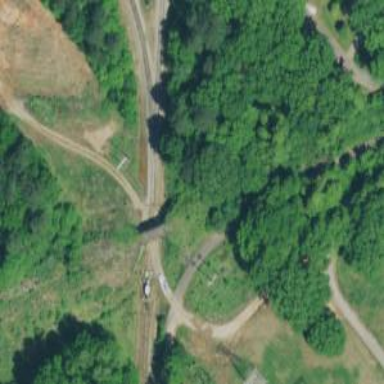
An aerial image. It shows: Abandoned railroad bridge.